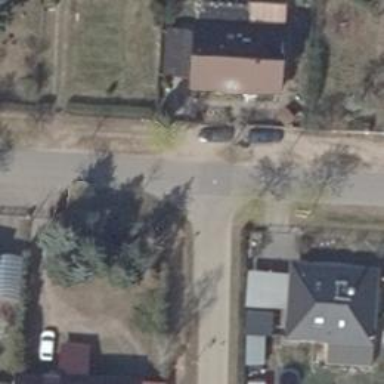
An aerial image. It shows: Residential road.